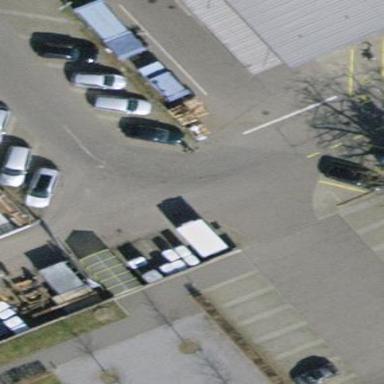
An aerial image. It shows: Parking area with asphalt surface.